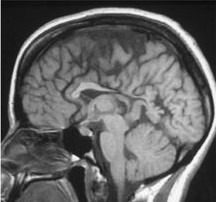
Label: notumor